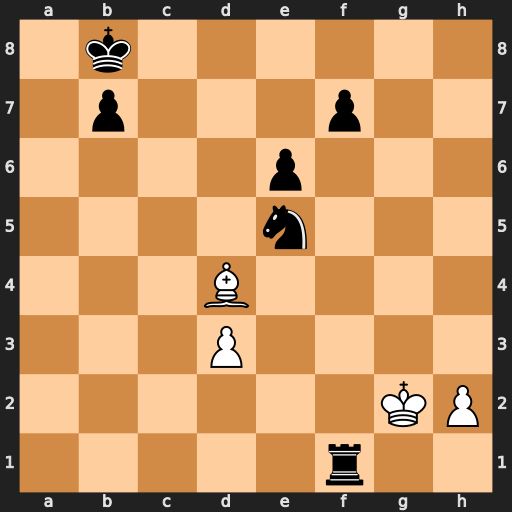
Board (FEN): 1k6/1p3p2/4p3/4n3/3B4/3P4/6KP/5r2
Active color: w
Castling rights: -
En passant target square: -
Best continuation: Bxe5+ Kc8 Kxf1